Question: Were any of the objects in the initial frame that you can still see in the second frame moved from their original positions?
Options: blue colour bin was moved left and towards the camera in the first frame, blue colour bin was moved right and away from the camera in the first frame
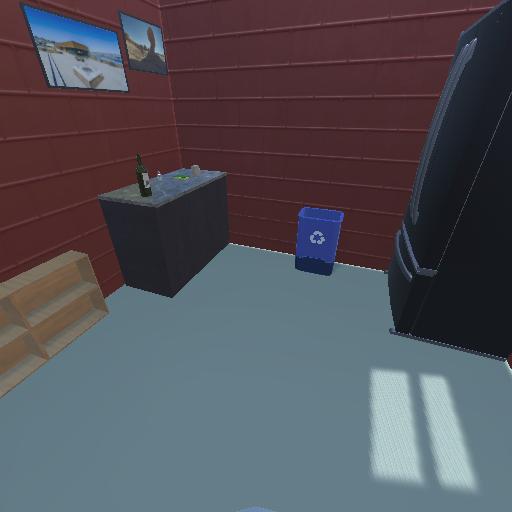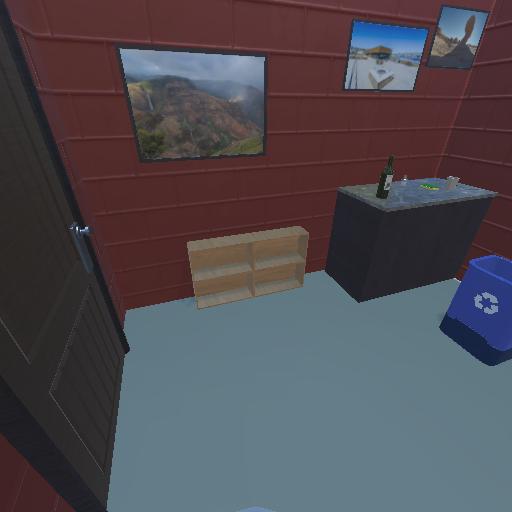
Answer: blue colour bin was moved left and towards the camera in the first frame